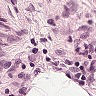
Metastatic tissue present: no